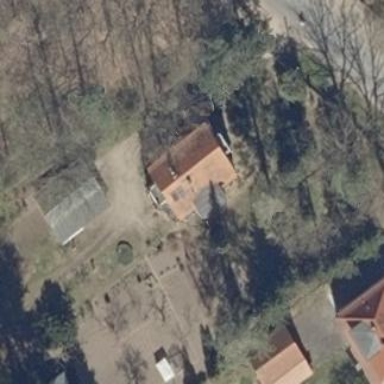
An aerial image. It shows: Residential building with gambrel roof.